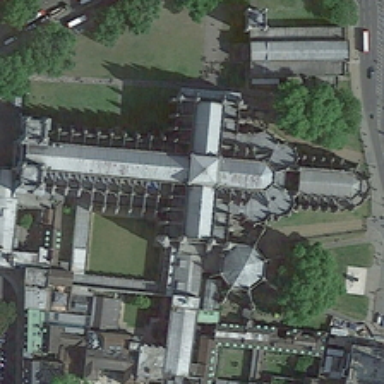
The white church is located in the center of the square .